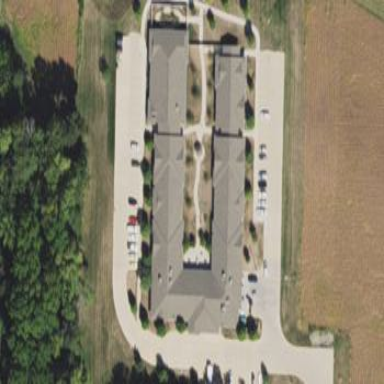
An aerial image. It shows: Nursing home building.